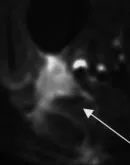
(B) A partial response of disease (WHO criteria) was obtained by treating with 90Y-DOTATOC (SE T1W post Gd-DTPA magnetic resonance image).
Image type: radiology (mri)